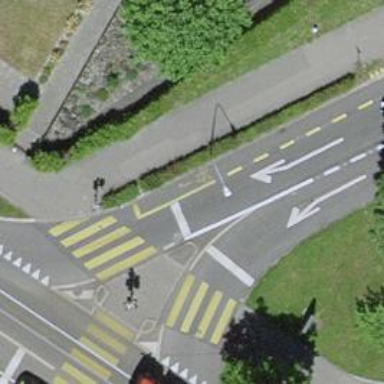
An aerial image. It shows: Road with traffic signals.